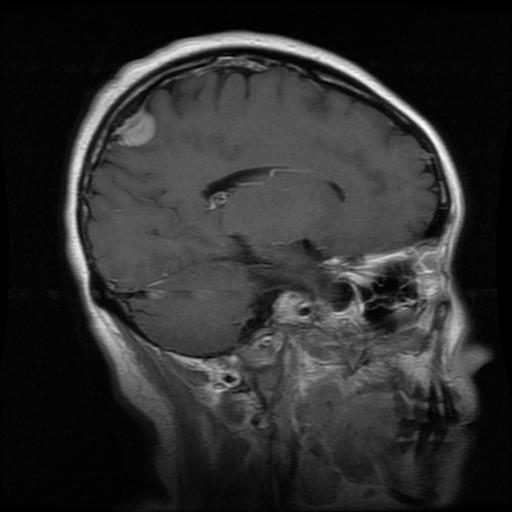
Label: meningioma